Field crop: tomato
Growth stage: 2
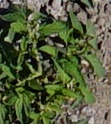
Species: tomato